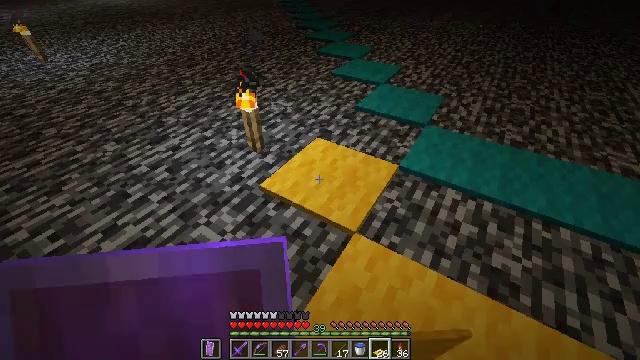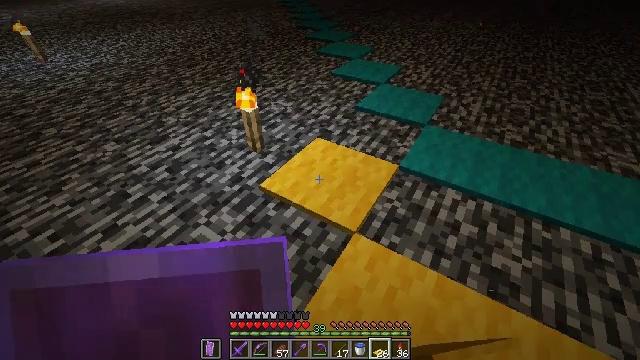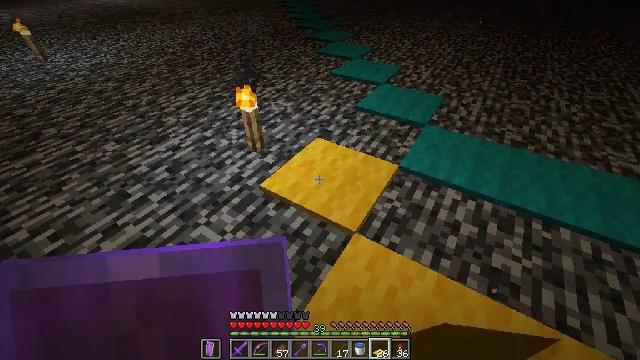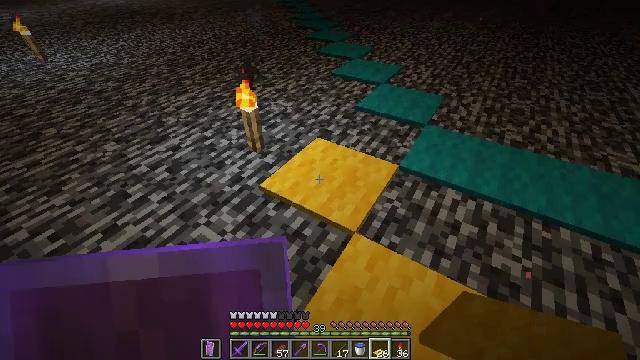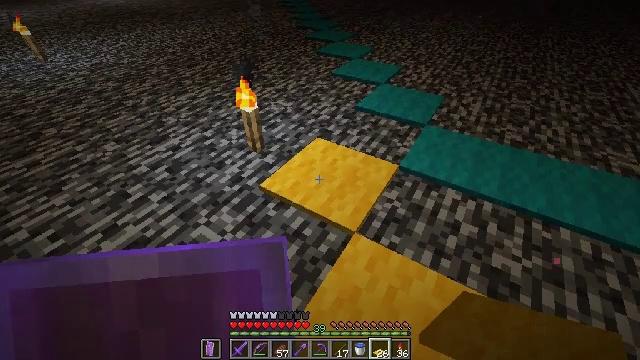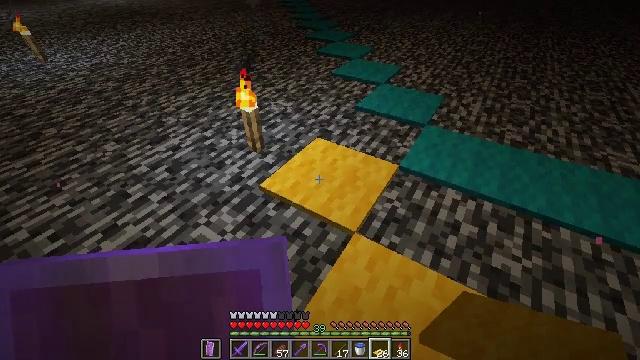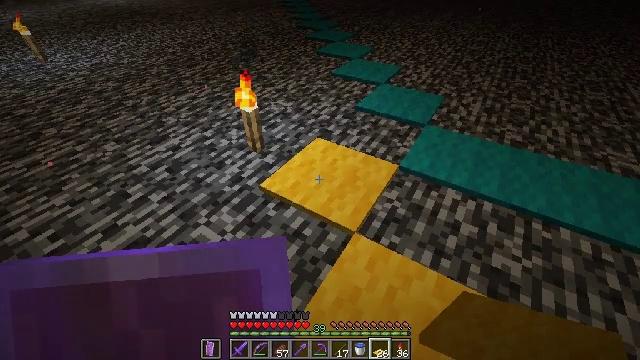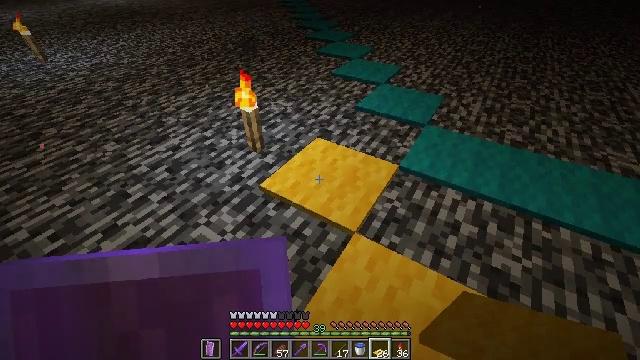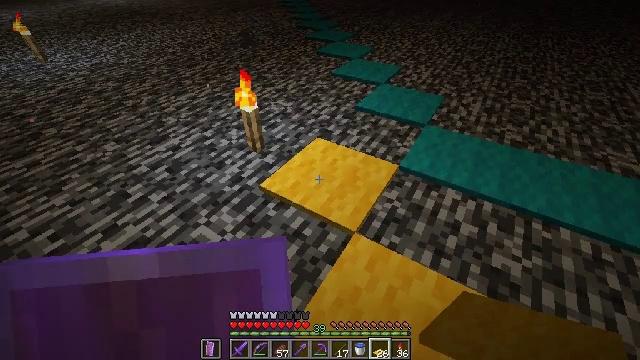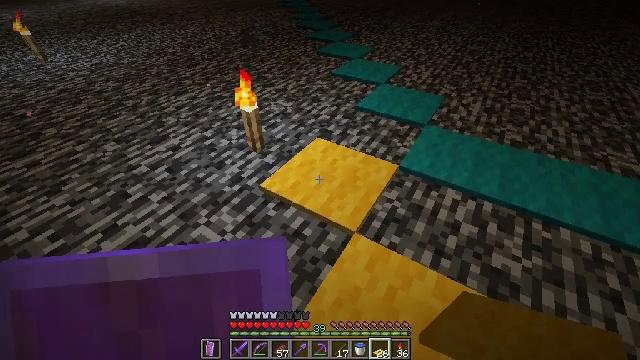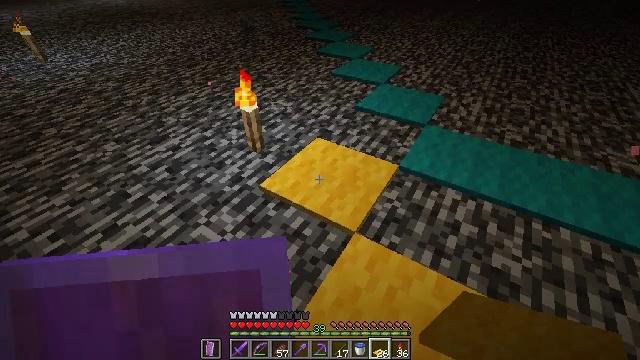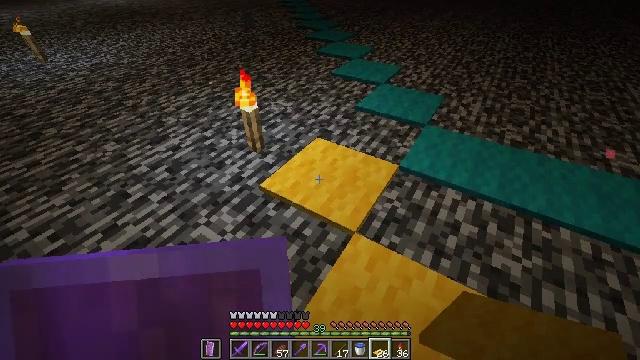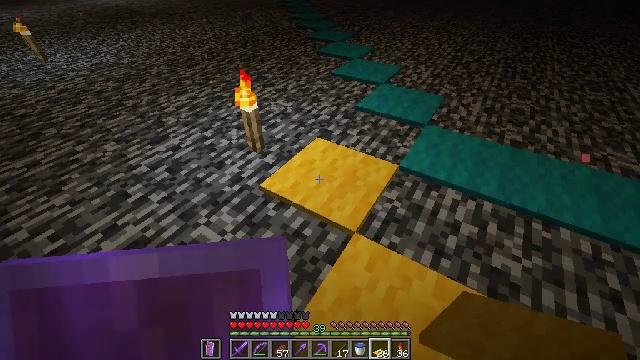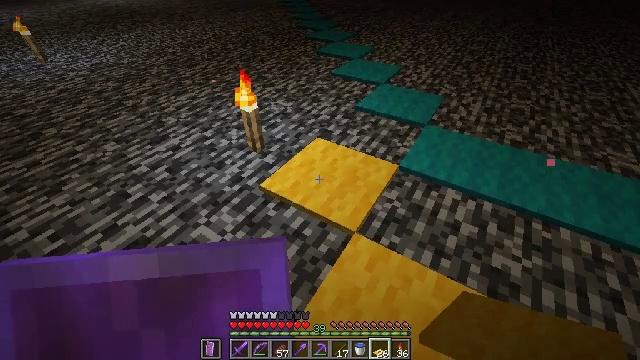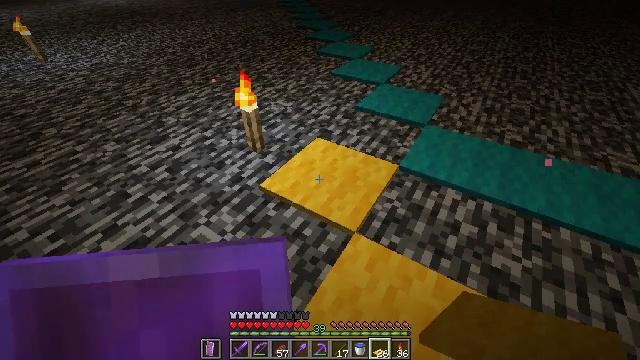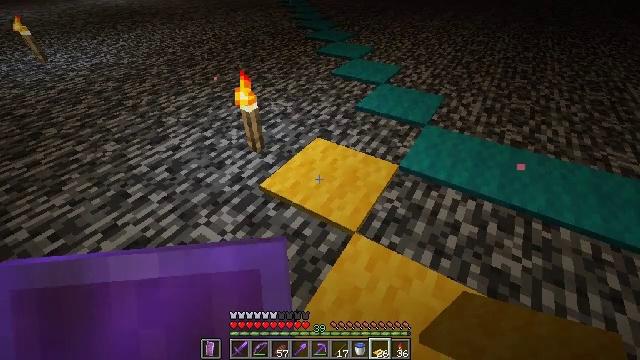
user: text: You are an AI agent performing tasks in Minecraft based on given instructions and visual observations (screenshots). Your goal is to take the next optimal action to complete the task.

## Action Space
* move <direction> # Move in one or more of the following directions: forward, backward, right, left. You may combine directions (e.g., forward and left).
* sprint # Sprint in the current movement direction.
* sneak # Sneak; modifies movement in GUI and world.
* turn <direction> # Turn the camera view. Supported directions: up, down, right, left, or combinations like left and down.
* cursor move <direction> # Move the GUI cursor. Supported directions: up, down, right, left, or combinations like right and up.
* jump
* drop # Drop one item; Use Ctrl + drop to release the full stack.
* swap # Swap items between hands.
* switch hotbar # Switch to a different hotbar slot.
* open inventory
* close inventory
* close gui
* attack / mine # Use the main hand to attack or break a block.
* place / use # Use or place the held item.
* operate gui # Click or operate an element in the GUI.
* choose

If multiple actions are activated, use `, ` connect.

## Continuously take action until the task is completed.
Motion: motion action
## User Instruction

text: Mine the yellow carpet off the floor.
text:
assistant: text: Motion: no_op
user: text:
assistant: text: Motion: no_op
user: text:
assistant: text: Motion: no_op
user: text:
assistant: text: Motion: no_op
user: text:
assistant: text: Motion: no_op
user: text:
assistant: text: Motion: no_op
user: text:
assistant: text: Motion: no_op
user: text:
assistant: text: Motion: no_op
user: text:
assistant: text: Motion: no_op
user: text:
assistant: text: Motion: no_op
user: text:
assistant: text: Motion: no_op
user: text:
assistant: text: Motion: no_op
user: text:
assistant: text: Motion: no_op
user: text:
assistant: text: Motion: no_op
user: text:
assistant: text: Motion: no_op
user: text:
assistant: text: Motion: no_op
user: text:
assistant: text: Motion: turn right and up
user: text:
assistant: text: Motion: turn right and up
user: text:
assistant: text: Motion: no_op
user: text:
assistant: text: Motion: no_op
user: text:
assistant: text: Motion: no_op
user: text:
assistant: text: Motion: turn right
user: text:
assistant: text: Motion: turn right and up
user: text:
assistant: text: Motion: turn right and up
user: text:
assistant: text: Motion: turn right and up
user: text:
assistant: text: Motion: turn right
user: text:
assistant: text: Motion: no_op
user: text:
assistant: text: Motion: no_op
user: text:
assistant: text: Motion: no_op
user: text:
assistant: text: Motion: no_op